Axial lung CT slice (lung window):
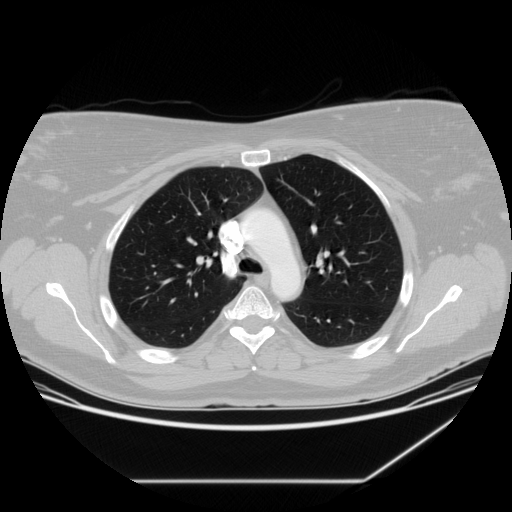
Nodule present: no